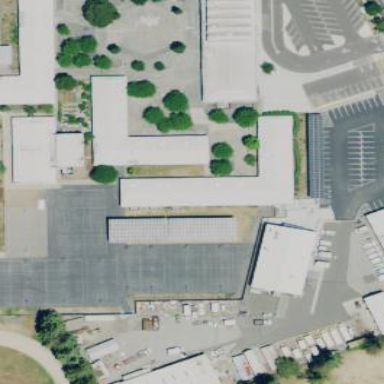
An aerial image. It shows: Asphalt schoolyard for leisure land.